Question: I think this might be a bug, but if anyone can help I'd appreciate it. I currently have another question open that deals with a similar issue, but I think this question better exemplifies the problem, and more simply too. That being said I don't want to delete the old one in case it increases my wait time. I yield to the mods to decide which question is better.
Here's a sample application that creates a pdf, then a table. It adds a cell to the table and then ties a fieldpositioningevent to the cell event.
'''
using System;
using System.Diagnostics;
using System.IO;
using iTextSharp.text;
using iTextSharp.text.pdf;
namespace iTextSharpTextBoxInTableCell
{
class Program
{
static void Main(string[] args)
{
// Create a PDF with a TextBox in a table cell
BaseFont bfHelvetica = BaseFont.CreateFont(BaseFont.HELVETICA, BaseFont.CP1250, false);
Font helvetica12 = new Font(bfHelvetica, 12, Font.NORMAL, BaseColor.BLACK);
Document doc = new Document(PageSize.LETTER, 18f, 18f, 18f, 18f);
FileStream fs = new FileStream("TextBoxInTableCell.pdf", FileMode.Create);
PdfWriter writer = PdfWriter.GetInstance(doc, fs);
doc.Open();
PdfPTable myTable = new PdfPTable(1);
myTable.TotalWidth = 568f;
myTable.LockedWidth = true;
myTable.HorizontalAlignment = 0;
TextField tf = new TextField(writer, new iTextSharp.text.Rectangle(67, 585, 140, 800), "cellTextBox");
tf.Text = "test";
PdfPCell tbCell = new PdfPCell(new Phrase(" ", helvetica12));
iTextSharp.text.pdf.events.FieldPositioningEvents events =
new iTextSharp.text.pdf.events.FieldPositioningEvents(writer, tf.GetTextField());
tbCell.CellEvent = events;
myTable.AddCell(tbCell);
doc.Add(myTable);
doc.Close();
fs.Close();
Process.Start("TextBoxInTableCell.pdf");
Console.WriteLine("End Of Program Execution");
Console.ReadLine();
}
}
}
'''
Here's what this field looks like when it's generated:
As you can see, the text is squashed. I've published the generated pdf <URL>.
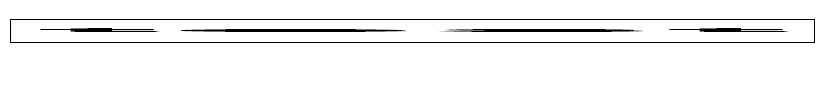
Answer: I'm definitely seeing what you're seeing and as @mkl said in your other post, the problem comes down to the appearance's 'BBOX' entry not being set to the same size as the field. I can't really find too many examples of 'FieldPositioningEvents' in the wild and the ones that do exist appear to be copy-and-paste's of each other for the most part.
Anyway, if you read the actual code for <URL> you'll see that it can be used for both page events as well as cell events which makes me think it was intended for broader purposes possibly, but that's just a guess on my part.
One solution is to just write your own subclass of 'IPdfPCellEvent'. Below is an example of that that follows the example provided by 'FieldPositioningEvents' however it is specific to 'TextFields' since we're interested in setting the '/BBOX' entry. It has two constructors, one that works very similar to 'FieldPositioningEvents' that takes a 'PdfWriter' and a 'TextField' and one that just takes the most commonly set properties of a 'TextFields' and actually creates it for you. The 'CellLayout' is part of the interface contract and actually figures out where the annotation should be drawn.
'''
public class SingleCellFieldPositioningEvent : IPdfPCellEvent {
public TextField Field { get; set; }
public PdfWriter Writer { get; set; }
public float Padding { get; set; }
public SingleCellFieldPositioningEvent(PdfWriter writer, TextField field) {
this.Field = field;
this.Writer = writer;
}
public SingleCellFieldPositioningEvent(PdfWriter writer, string fieldName, string text = "", BaseFont font = null, float fontSize = 14 ) {
//The rectangle gets changed later so it doesn't matter what we use
var rect = new iTextSharp.text.Rectangle(1, 1);
//Create the field and set various properties
this.Field = new TextField(writer, rect, fieldName);
this.Field.Text = text;
if (null == font) {
font = BaseFont.CreateFont(BaseFont.HELVETICA, BaseFont.WINANSI, BaseFont.EMBEDDED);
}
this.Field.Font = font;
this.Field.FontSize = fontSize;
this.Writer = writer;
}
public void CellLayout(PdfPCell cell, iTextSharp.text.Rectangle rect, PdfContentByte[] canvases) {
//Create the field's rectangle based on the current cell and requested padded
var newRect = new PdfRectangle(rect.GetLeft(Padding), rect.GetBottom(Padding), rect.GetRight(Padding), rect.GetTop(Padding));
//Set the appearance's rectangle to the same as the box
Field.Box = newRect.Rectangle;
//Get the raw field
var tf = this.Field.GetTextField();
//Change the field's rectangle
tf.Put(PdfName.RECT, newRect);
//Add the annotation to the writer
Writer.AddAnnotation(tf);
}
}
'''
You can use this in two different ways. Either manually create a field and set various properties:
'''
//The rectangle is actually changed in the cell event so it doesn't matter what we use
TextField tf = new TextField(writer, new iTextSharp.text.Rectangle(1, 1), "cellTextBox");
tf.Text = "test";
tf.Font = bfHelvetica;
tf.FontSize = 14;
PdfPCell tbCell = new PdfPCell(new Phrase(" ", helvetica12));
tbCell.CellEvent = new SingleCellFieldPositioningEvent(writer, tf);
'''
Or just pass the properties in:
'''
PdfPCell tbCell = new PdfPCell(new Phrase(" ", helvetica12));
tbCell.CellEvent = new SingleCellFieldPositioningEvent(writer, "cellTextBox", "test", bfHelvetica, 14);
myTable.AddCell(tbCell);
'''